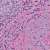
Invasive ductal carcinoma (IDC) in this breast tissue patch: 1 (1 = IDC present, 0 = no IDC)